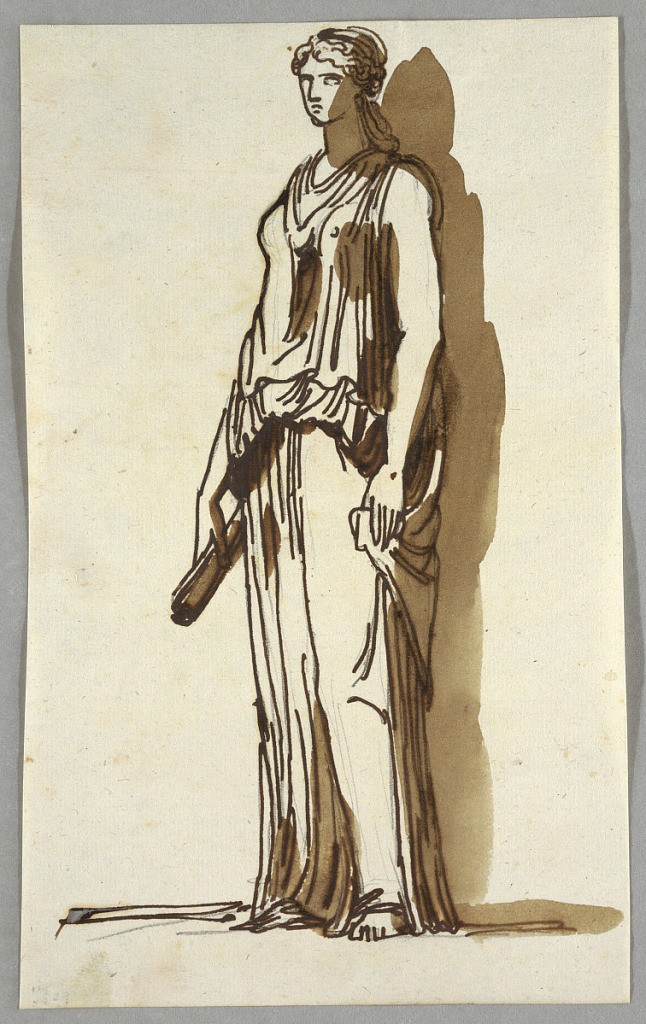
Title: Antique Female Statue
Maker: Felice Giani, Italian, 1758–1823
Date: ca. 1820
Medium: Pen and ink, brush and sepia wash over traces of graphite on cream paper
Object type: Drawing
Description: Shown at oblique angel, turned left. Lowered left hand holds corner of dress. Lowered right hand holds paper roll.